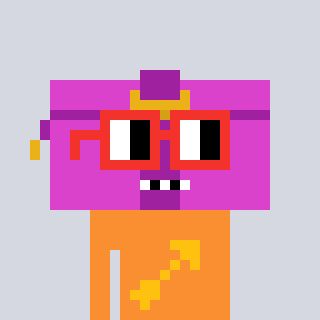
a pixel art character with square red glasses, a clutch-shaped head and a orange-colored body on a cool background